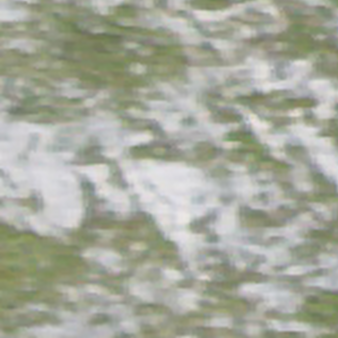
Label: other